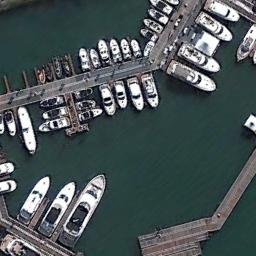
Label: harbor